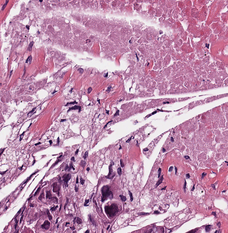
Tumor epithelial tissue: yes
Tumor-associated stroma tissue: yes
Normal tissue: no